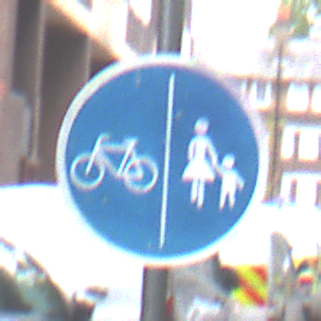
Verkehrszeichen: GetrennterRadUndGehwegRadwegLinks
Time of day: MorningAfternoon
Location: Outdoor (Urban)
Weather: Overcast
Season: NotSpecified
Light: Natural